Question: i'm making chat app. I want to put timestamp besides the chat bubble. The messages will be aligned left (for received) and right (for sent).
So, I'm looking for a way to change 'toLeftOf' to 'toRightOf'. For now, it looks like this:

Here's my XML code for each message (I have 'ArrayAdapter' that handle this)
'''
<RelativeLayout xmlns:android="http://schemas.android.com/apk/res/android"
android:id="@+id/wrapper"
android:layout_width="fill_parent"
android:layout_height="wrap_content" >
<TextView
android:id="@+id/bubble"
android:layout_width="wrap_content"
android:layout_height="wrap_content"
android:textColor="#ffffff" />
<TextView
android:id="@+id/timeStamp"
android:layout_width="wrap_content"
android:layout_height="wrap_content"
android:layout_centerVertical="true"
android:layout_toRightOf="@+id/bubble" />
</RelativeLayout>
'''
I googling around and found this, but doesn't work:
'''
RelativeLayout.LayoutParams params = new RelativeLayout.LayoutParams(
RelativeLayout.LayoutParams.WRAP_CONTENT, RelativeLayout.LayoutParams.WRAP_CONTENT);
if(isReceivedMessage){
params.addRule(RelativeLayout.RIGHT_OF, R.id.bubble);
}
else{
params.addRule(RelativeLayout.LEFT_OF, R.id.bubble);
}
timeStampTextView.setLayoutParams(params);
'''
Any solution? Thanks
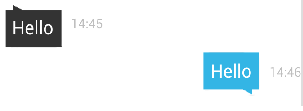
Answer: Remove the attribute 'layout_toRightOf' from the current TextView, then create two different LayoutParams: one for 'toRightOf' and one for 'toLeftOf'. You can switch the parameters depending on your needs.
An alternative is to use a custom adapter with two layouts. This approach should be faster since you aren't re-arranging the layout at run-time but maintaining two separate lists of "Reply" and "Send" layouts in the view recycler.
(As a note, API 17 introduced <URL>